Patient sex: M
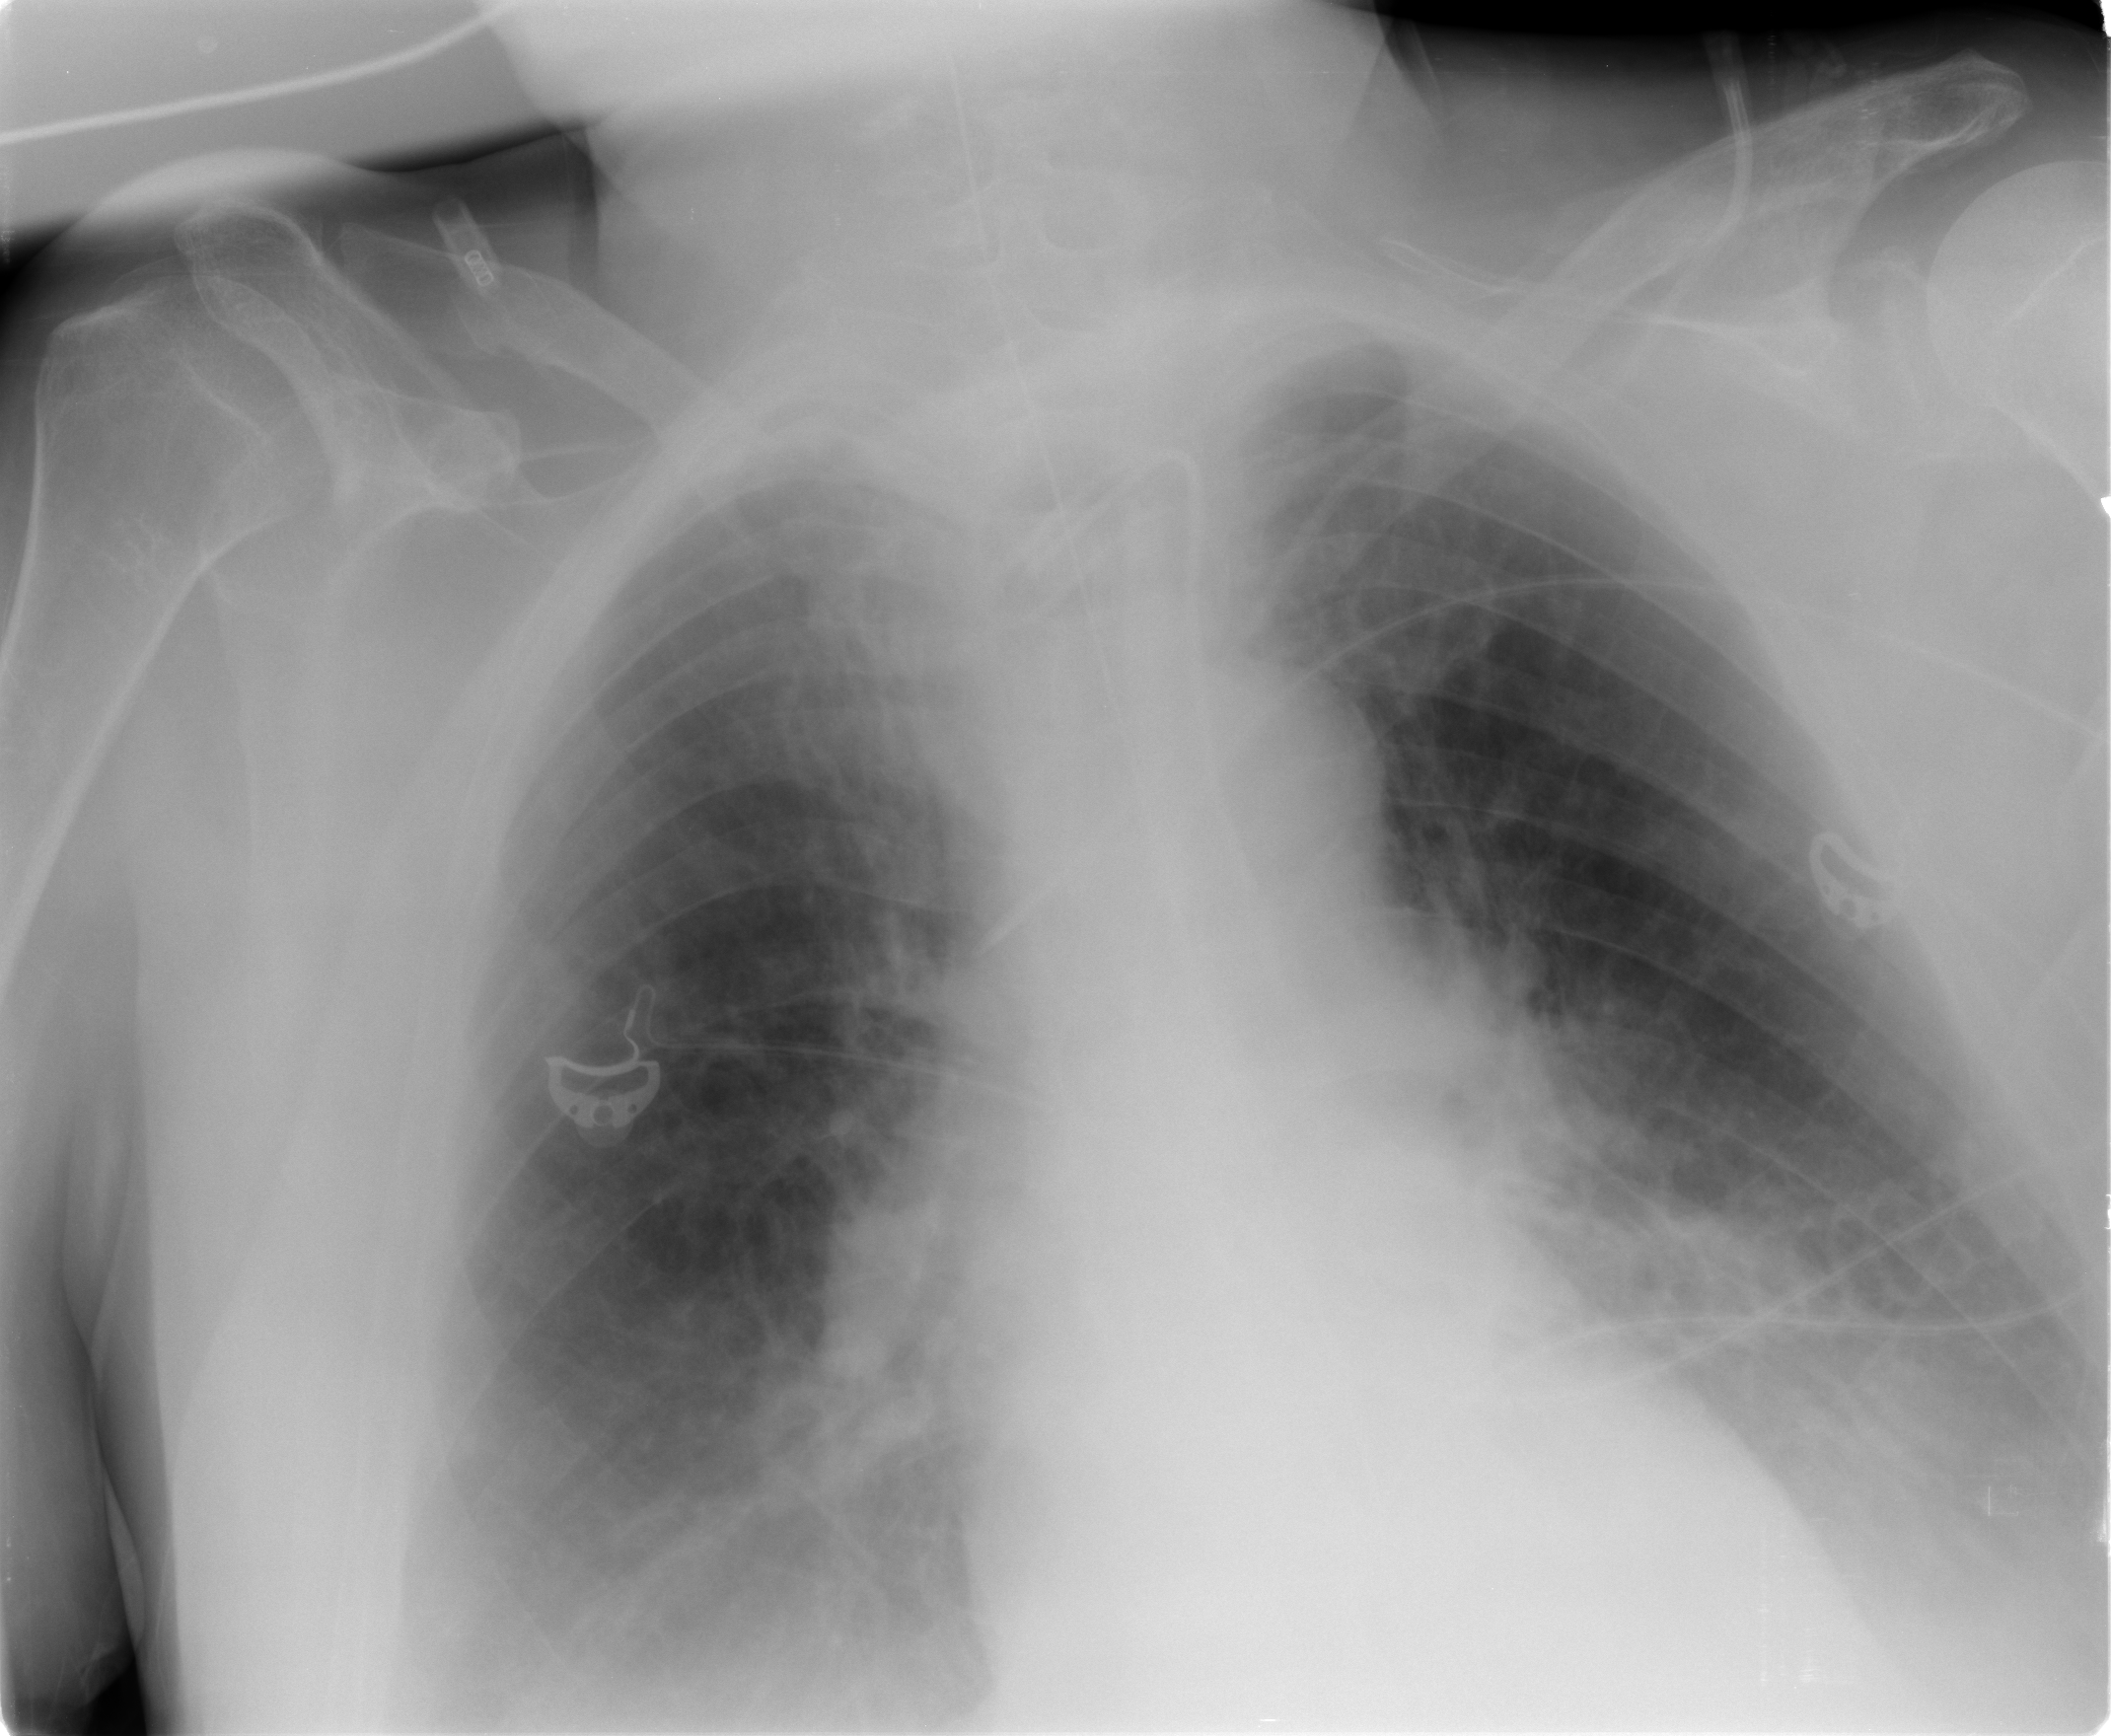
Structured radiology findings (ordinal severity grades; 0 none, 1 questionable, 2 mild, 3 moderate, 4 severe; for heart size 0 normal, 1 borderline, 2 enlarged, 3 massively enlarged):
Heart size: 0
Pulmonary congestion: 2
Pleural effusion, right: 2
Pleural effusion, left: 2
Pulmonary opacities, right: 0
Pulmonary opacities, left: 0
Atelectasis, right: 2
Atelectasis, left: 2